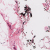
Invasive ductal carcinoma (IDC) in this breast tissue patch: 0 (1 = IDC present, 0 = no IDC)